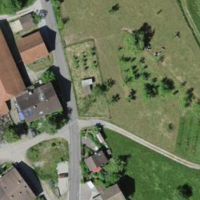
EUNIS habitat code: 52
Species observed at this site:
Ciconia ciconia